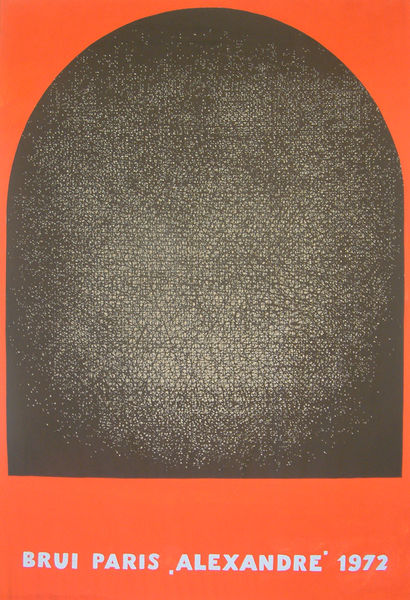
Titel: Poster, 1972, Poster, 1972
Künstler: William (after) Brui
Standort: Amherst (Massachusetts, USA)
Institution: Mead Art Museum, Amherst College
Schlagwörter: blue, red, white, black, france, grey, print, paris, orange, texture, graphic, writing, square, gate, large, circle, rough, simple, opening, script, contrast, grave, ugly, lame, alexandre, 1972, brui, post modernism, textured, semicircle, scratch, scratches, scraffito